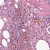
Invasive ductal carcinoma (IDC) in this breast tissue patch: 0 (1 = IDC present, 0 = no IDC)